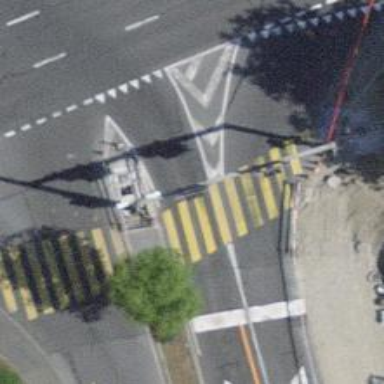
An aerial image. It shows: Kerb barrier.